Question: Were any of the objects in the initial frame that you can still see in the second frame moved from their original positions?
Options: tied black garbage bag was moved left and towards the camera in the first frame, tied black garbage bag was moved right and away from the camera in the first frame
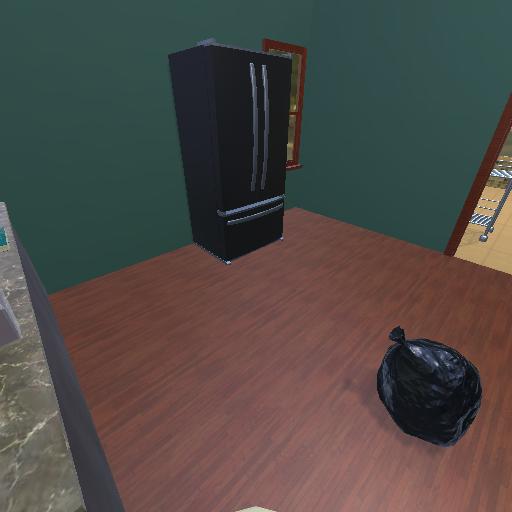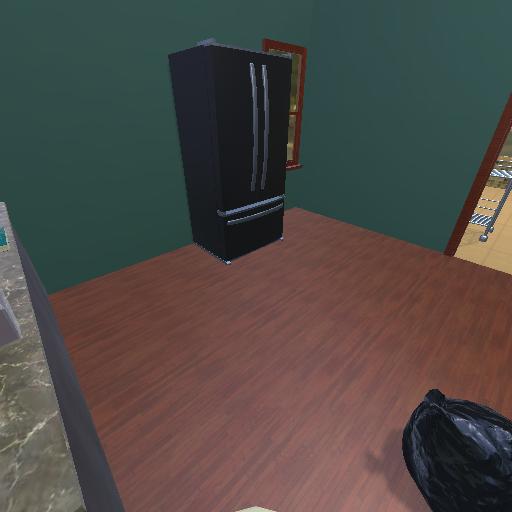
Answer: tied black garbage bag was moved left and towards the camera in the first frame